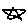
Label: star